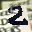
Label: 2